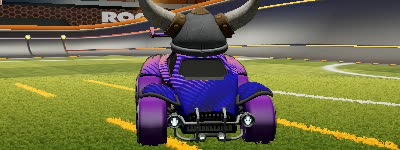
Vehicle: octane